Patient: sex F, age 62
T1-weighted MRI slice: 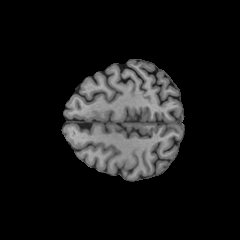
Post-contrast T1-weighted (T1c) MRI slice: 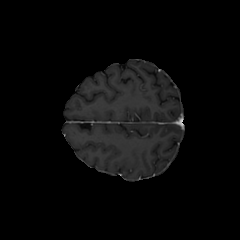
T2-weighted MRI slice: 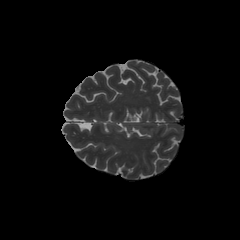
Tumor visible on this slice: no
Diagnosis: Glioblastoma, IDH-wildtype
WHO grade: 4